Question: My question involves the orientation of the vlines.

In the pic, I have thick vlines on tick marks 2 - 6.
my goal is to have these bars plotted directly to the right of each tick.
I need to do this because when I click on my graph with the mouse, any value between 1 and 2 will equate to 1. any value between 2 and 3 will equate to 2.
So when someone goes to click on the bar on tick 2, if they click on the left hand side of the bar it'll equate to the wrong tick.
I hope my question is clear, and I appreciate any help.
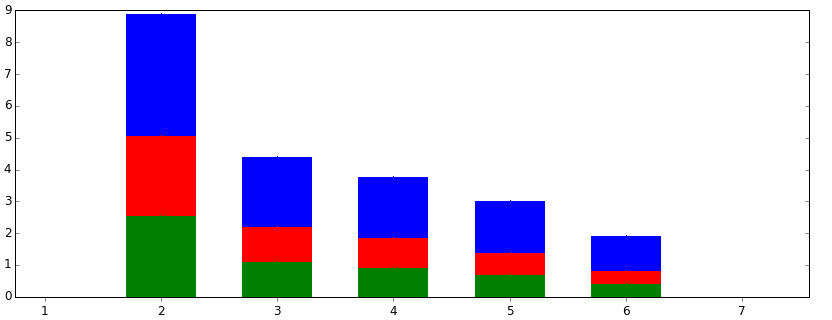
Answer: It sounds like you don't want 'vlines', instead you want rectangles.
The thickness of 'vlines' (or any line) is controlled by its stroke weight, which is in points. This doesn't directly correspond to a position in "data" coordinates in the plot.
For example, we could use 'ax.bar' to create rectangles that range over the positions you want:
'''
import numpy as np
import matplotlib.pyplot as plt
# Data similar to yours
green = np.array([2.5, 1, 0.9, 0.7, 0.4])
red = green
blue = np.array([3.8, 2, 1.8, 1.5, 0.6])
x = np.arange(2, 7)
# Plot bars where the left edge will be at each x-value
fig, ax = plt.subplots()
ax.bar(x, green, width=1, color='green')
ax.bar(x, red, width=1, bottom=green, color='red')
ax.bar(x, blue, width=1, bottom=green+red, color='blue')
ax.set(xlim=[0.5, 7.5])
plt.show()
'''